Interaction volume radius: 5 \u00c5
Interaction volume height: 30 \u00c5
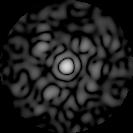
Disorder parameter: 0.7996